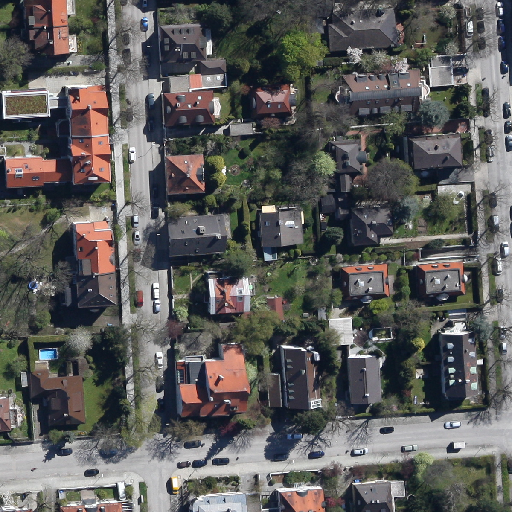
Referring expression: car in the parking area